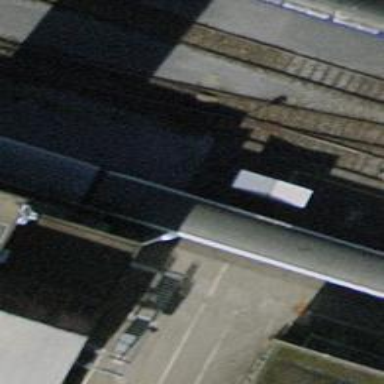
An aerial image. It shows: Single track railway in yard.